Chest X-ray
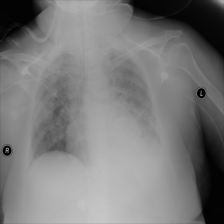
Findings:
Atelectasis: negative
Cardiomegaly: negative
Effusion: negative
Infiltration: negative
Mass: negative
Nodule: negative
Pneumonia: negative
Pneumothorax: negative
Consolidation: positive
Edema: negative
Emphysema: negative
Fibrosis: negative
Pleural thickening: negative
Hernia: negative